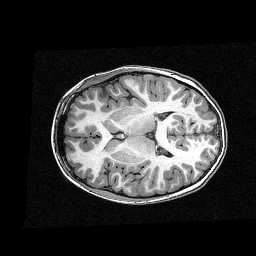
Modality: T1w
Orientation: axial
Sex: female
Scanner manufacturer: siemens
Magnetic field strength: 3 T
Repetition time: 2.3 s
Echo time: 0.00336 s